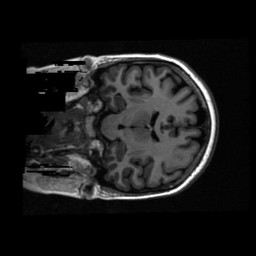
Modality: T1w
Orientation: coronal